Field crop: maize
Growth stage: 2
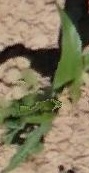
Species: maize